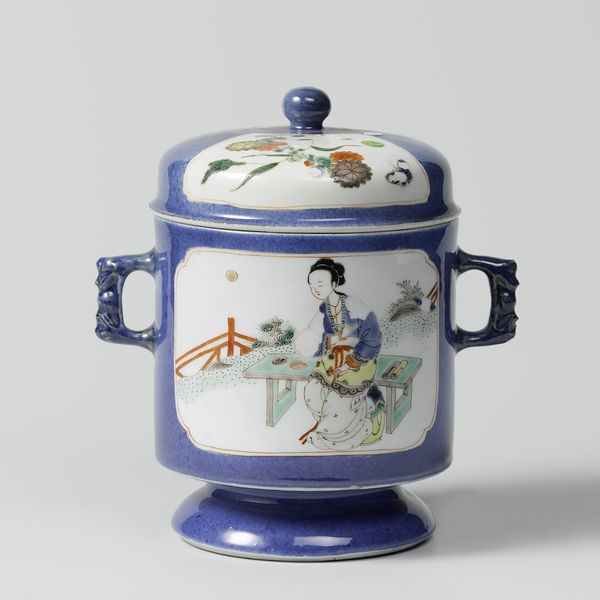
Titel: Dekselpot met bleu poudré glazuur en decors in famille verte
Standort: Amsterdam
Institution: Rijksmuseum
Schlagwörter: blau, blumen, frau, keramik, tasse, mond, asiatisch, femme, décor, vase, bleu, zuckerdose, urne, pot, chine, faience, asiatique, japon, vaisselle, asie, ceramique, chinois, poterie, récipient, couvercle, anses, corée, asiatische malerei